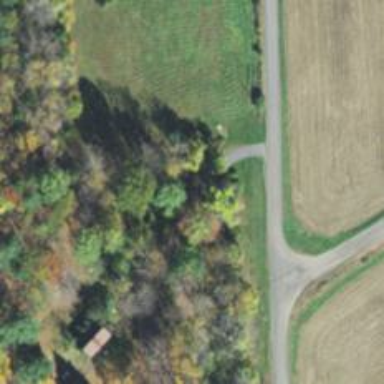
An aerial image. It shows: Driveway.